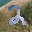
Label: 2